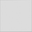
Piece: xx